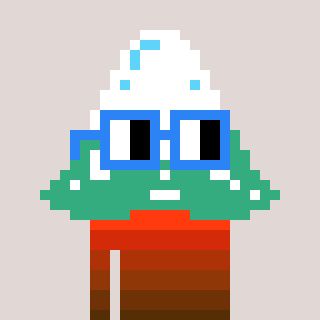
a pixel art character with square blue glasses, a snowy mountain-shaped head and a red-colored body on a warm background